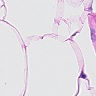
Metastatic tissue present: no